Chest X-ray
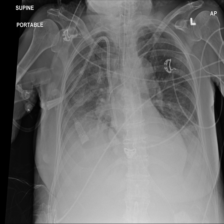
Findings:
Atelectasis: negative
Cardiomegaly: negative
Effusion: negative
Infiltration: positive
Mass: negative
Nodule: negative
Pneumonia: negative
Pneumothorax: negative
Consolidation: negative
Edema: negative
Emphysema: negative
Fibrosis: negative
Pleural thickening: negative
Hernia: negative